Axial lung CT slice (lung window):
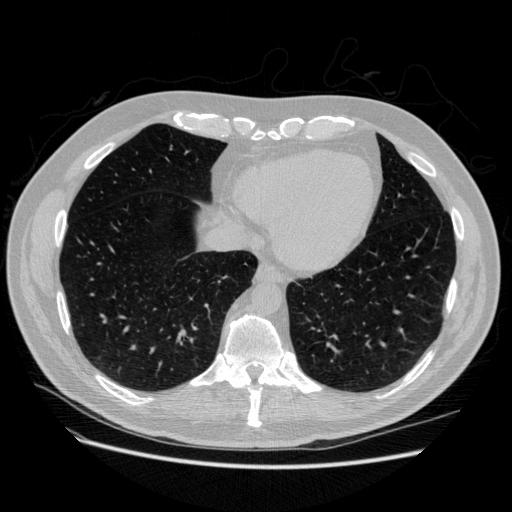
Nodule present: no